Interaction volume radius: 10 \u00c5
Interaction volume height: 30 \u00c5
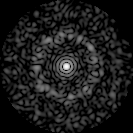
Disorder parameter: 0.8352